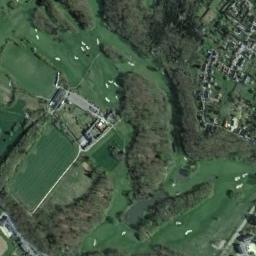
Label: golf_course